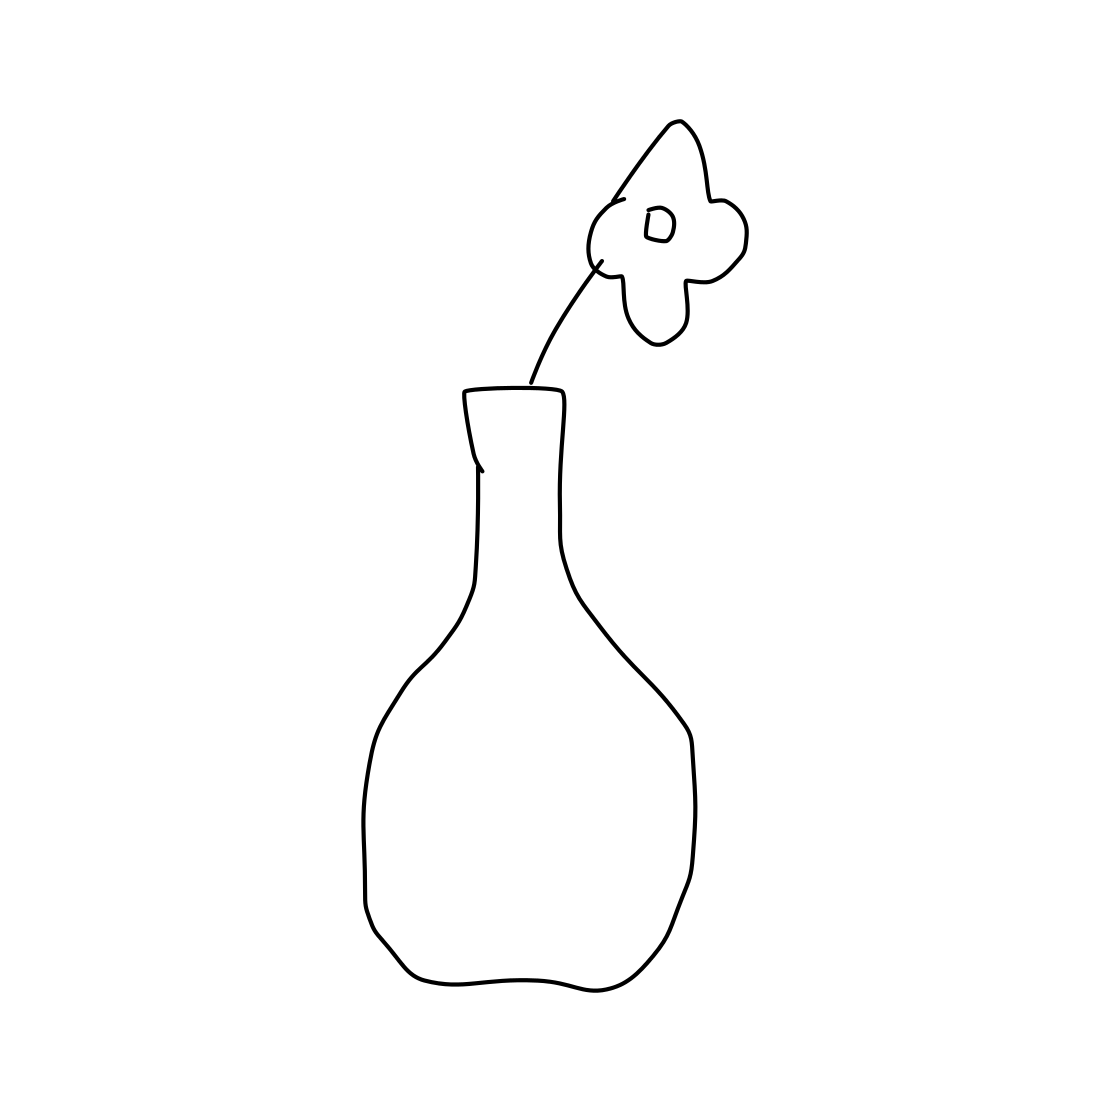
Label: vase